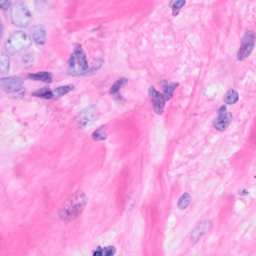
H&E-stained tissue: Breast